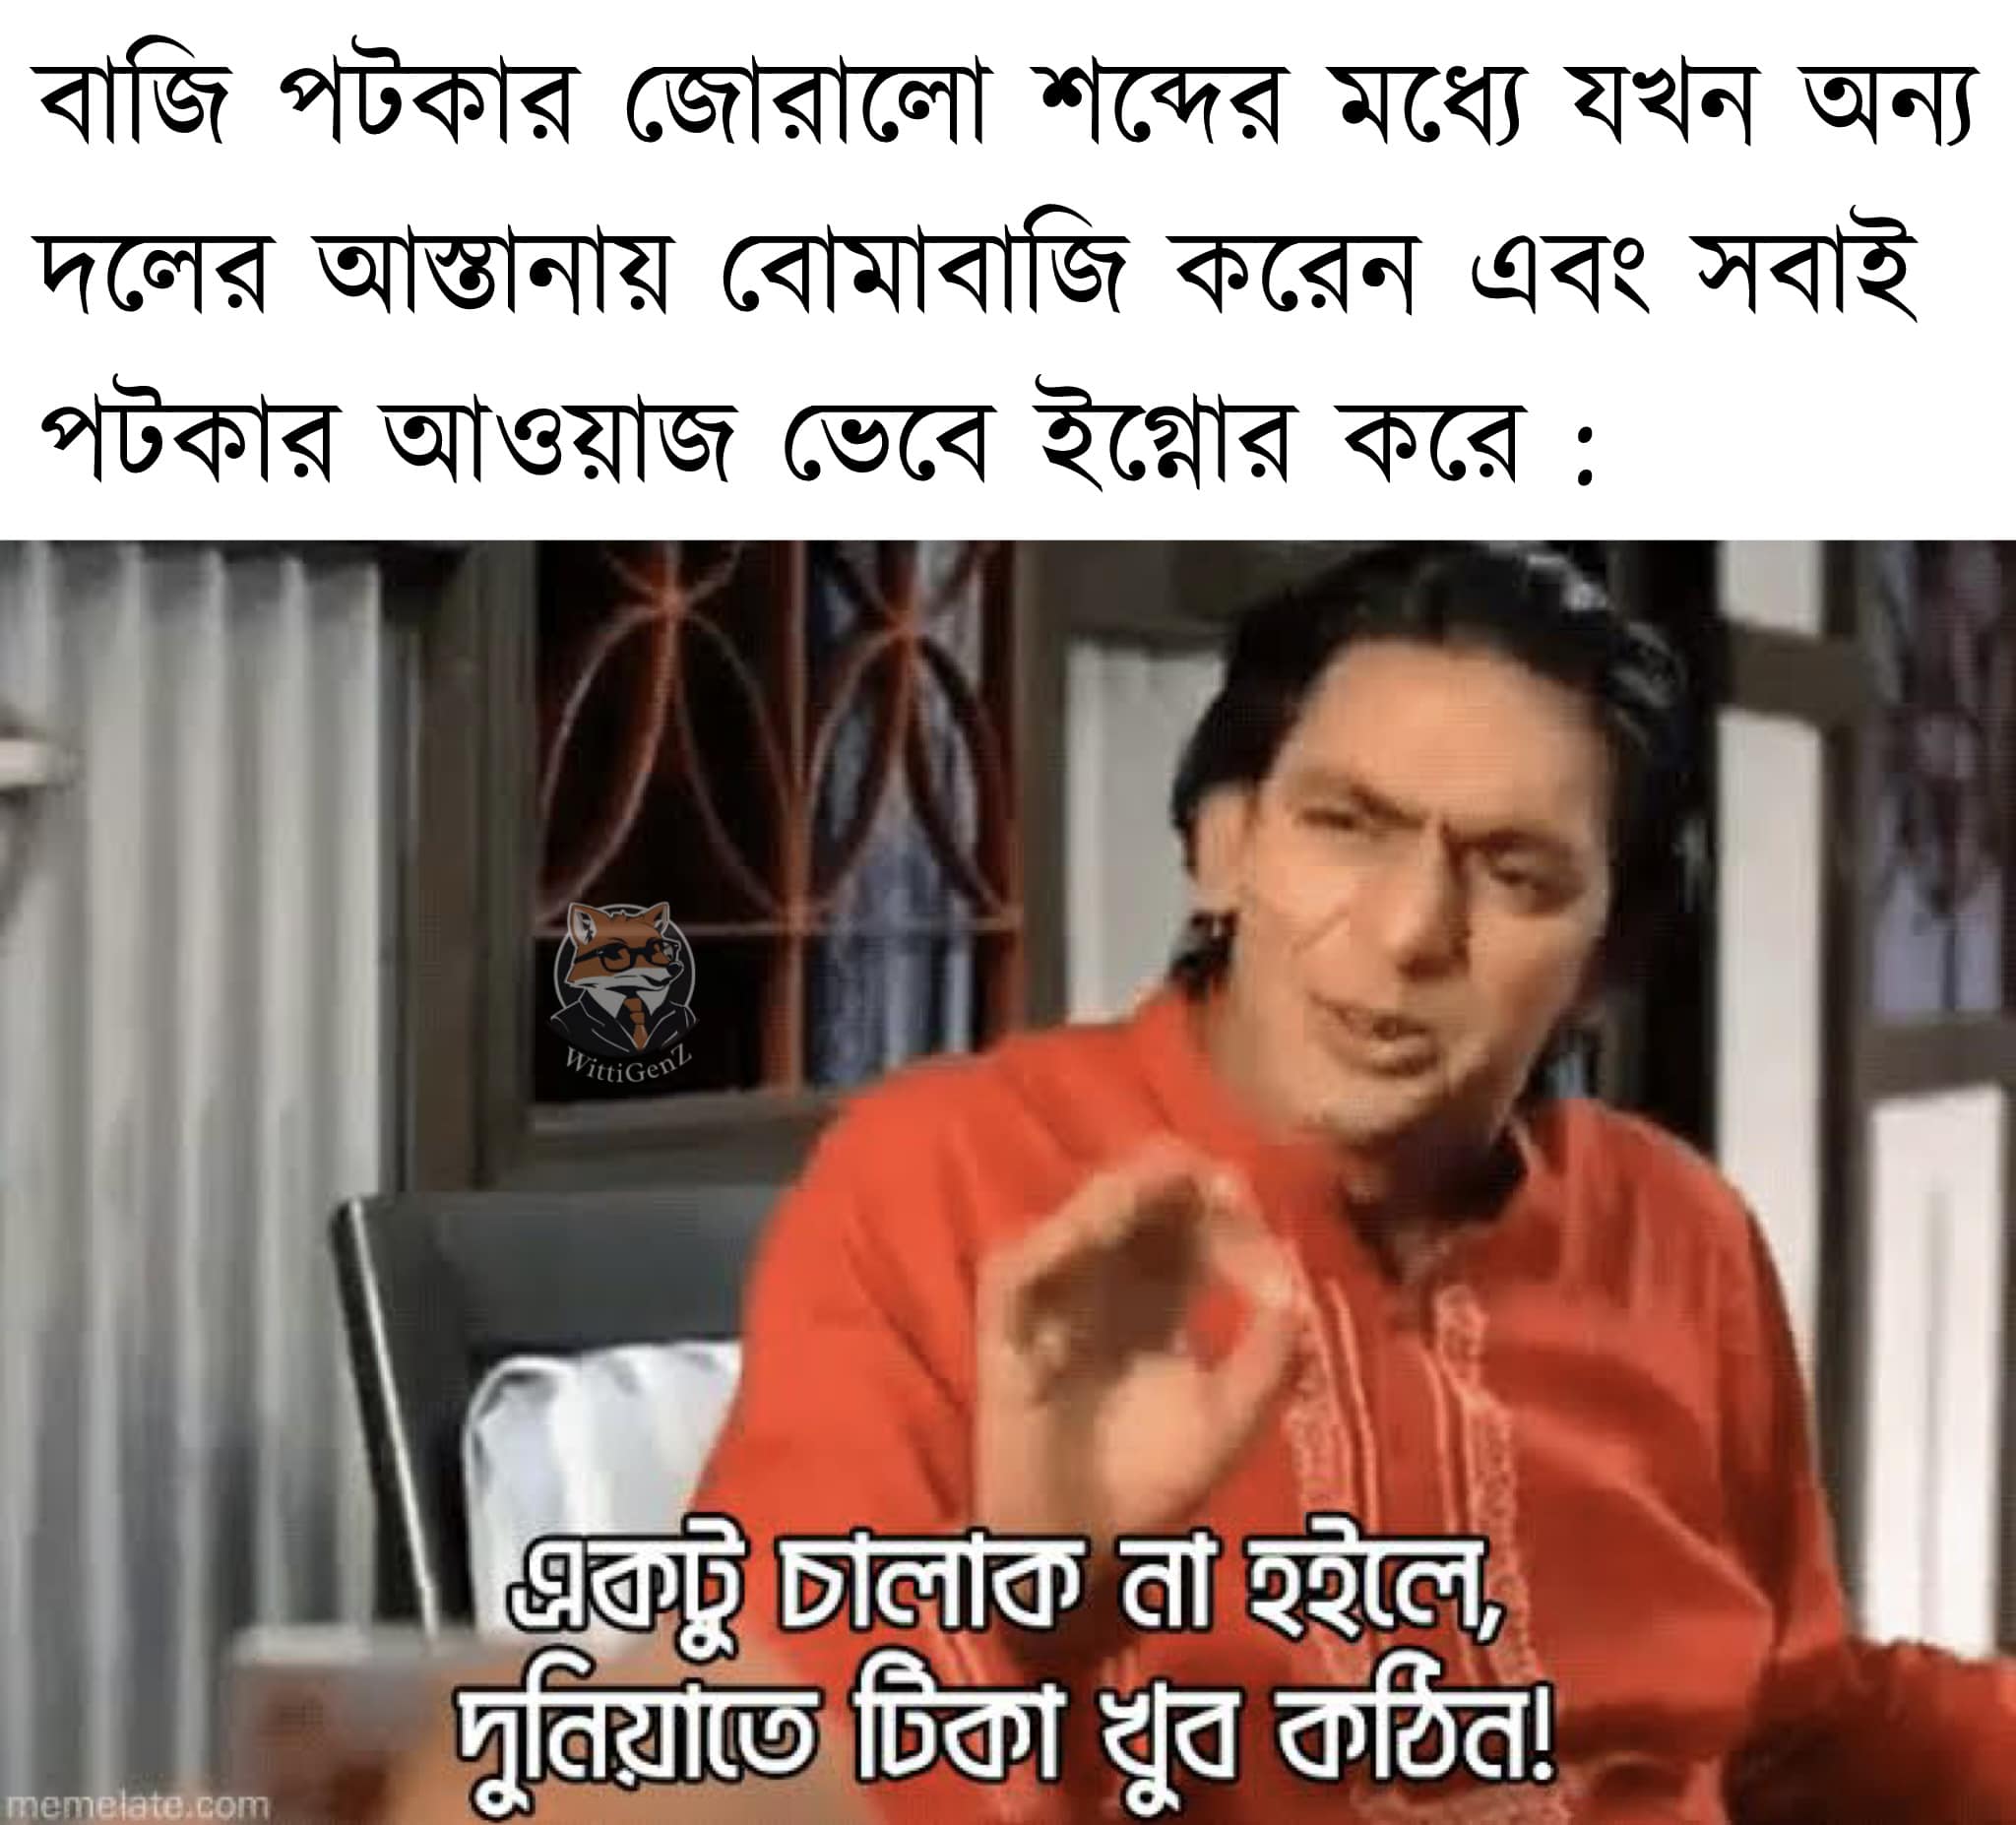
Text: বাজি পটকার জোরালো শব্দের মধ্যে যখন অন্য দলের আস্তানায় বোমাবাজি করেন এবং সবাই পটকার আওয়াজ ভেবে ইগ্নোর করে একটু চালাক না হইলে দুনিয়াতে টিকা খুব কঠিন
Label: Non Hate